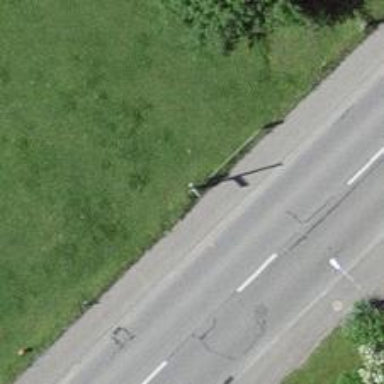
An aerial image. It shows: Bus stop with platform for public transport.